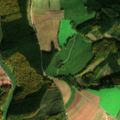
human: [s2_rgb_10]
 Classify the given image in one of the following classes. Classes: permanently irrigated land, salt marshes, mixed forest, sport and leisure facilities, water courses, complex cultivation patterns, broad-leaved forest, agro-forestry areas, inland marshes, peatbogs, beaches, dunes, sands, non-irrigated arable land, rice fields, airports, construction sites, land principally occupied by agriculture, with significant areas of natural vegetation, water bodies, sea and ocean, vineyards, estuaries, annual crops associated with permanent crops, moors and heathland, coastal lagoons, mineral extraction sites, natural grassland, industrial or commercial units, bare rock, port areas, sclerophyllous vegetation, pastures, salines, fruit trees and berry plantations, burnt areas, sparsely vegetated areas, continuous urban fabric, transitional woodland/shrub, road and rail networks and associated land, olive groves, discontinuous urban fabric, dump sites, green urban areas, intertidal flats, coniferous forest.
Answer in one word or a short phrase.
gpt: non-irrigated arable land, land principally occupied by agriculture, with significant areas of natural vegetation, broad-leaved forest, coniferous forest